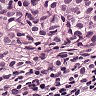
Metastatic tissue present: yes